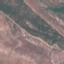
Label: HerbaceousVegetation